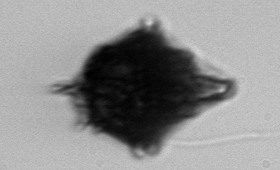
Label: Gonyaulax